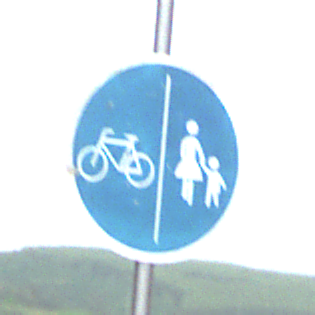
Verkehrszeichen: GetrennterRadUndGehwegRadwegLinks
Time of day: Midday
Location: Roofed (Beach)
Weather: Overcast
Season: NotSpecified
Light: Natural